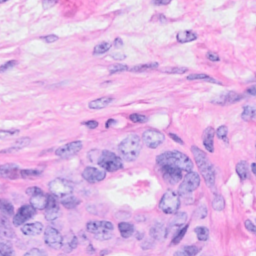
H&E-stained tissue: Breast